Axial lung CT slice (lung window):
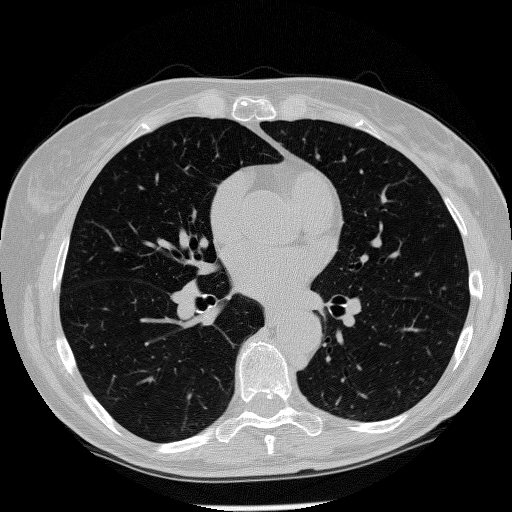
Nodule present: no